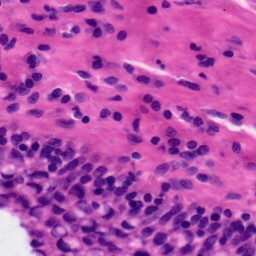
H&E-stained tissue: Tonsil